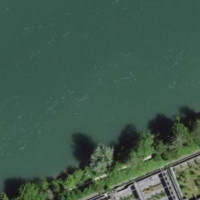
EUNIS habitat code: 15
Species observed at this site:
Humulus lupulus